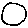
Label: circle